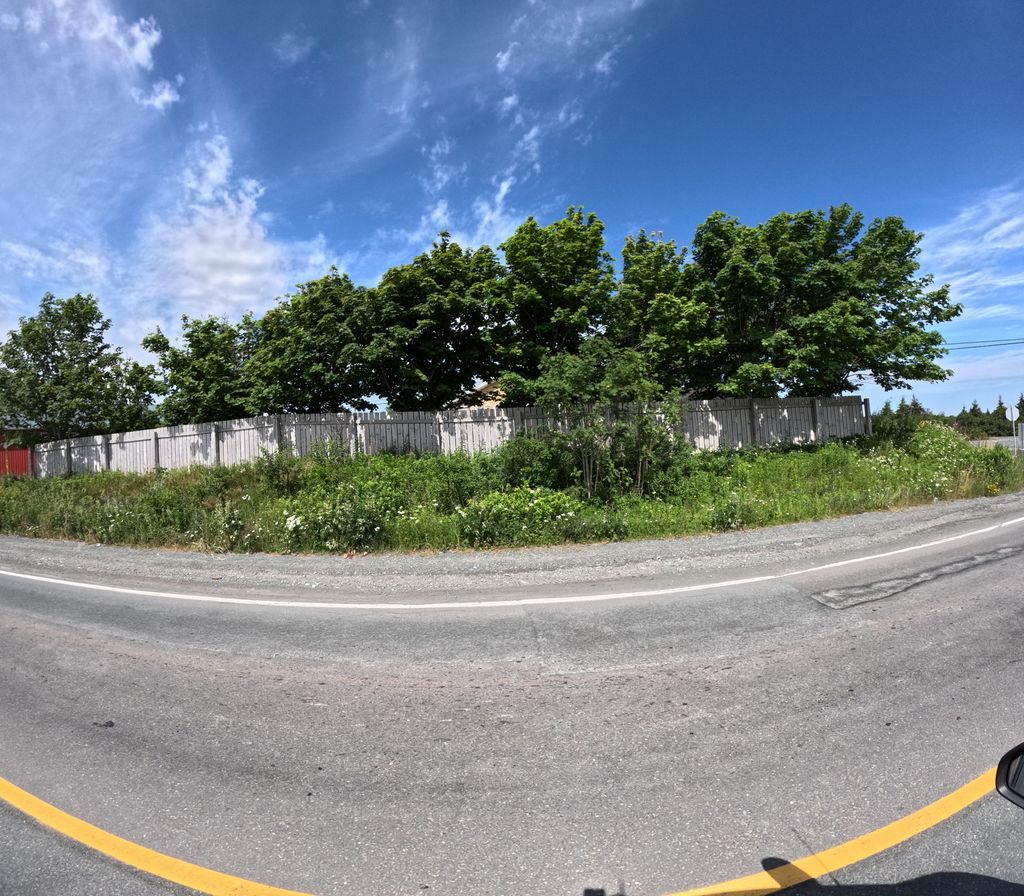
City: st_johns